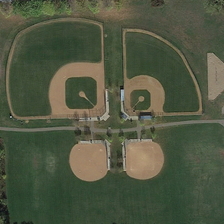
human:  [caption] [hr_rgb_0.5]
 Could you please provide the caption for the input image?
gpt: four baseball fields are near several green trees .

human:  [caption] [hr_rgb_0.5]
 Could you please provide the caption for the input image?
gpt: four baseball fields are near several green trees .

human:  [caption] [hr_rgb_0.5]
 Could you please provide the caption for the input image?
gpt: four baseball fields are near several green trees .

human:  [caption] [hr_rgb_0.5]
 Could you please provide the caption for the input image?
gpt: four baseball fields are near several green trees .

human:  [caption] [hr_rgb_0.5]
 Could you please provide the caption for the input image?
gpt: four baseball fields are near several green trees .